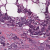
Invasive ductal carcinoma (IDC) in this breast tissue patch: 1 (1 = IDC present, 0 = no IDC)